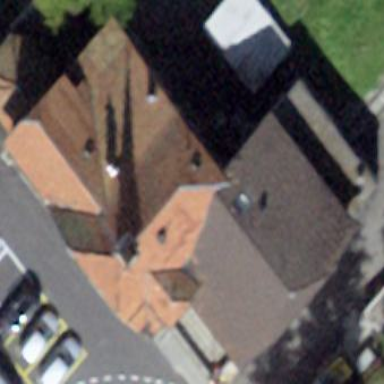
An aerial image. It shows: Train station building.